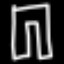
Label: pants